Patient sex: F
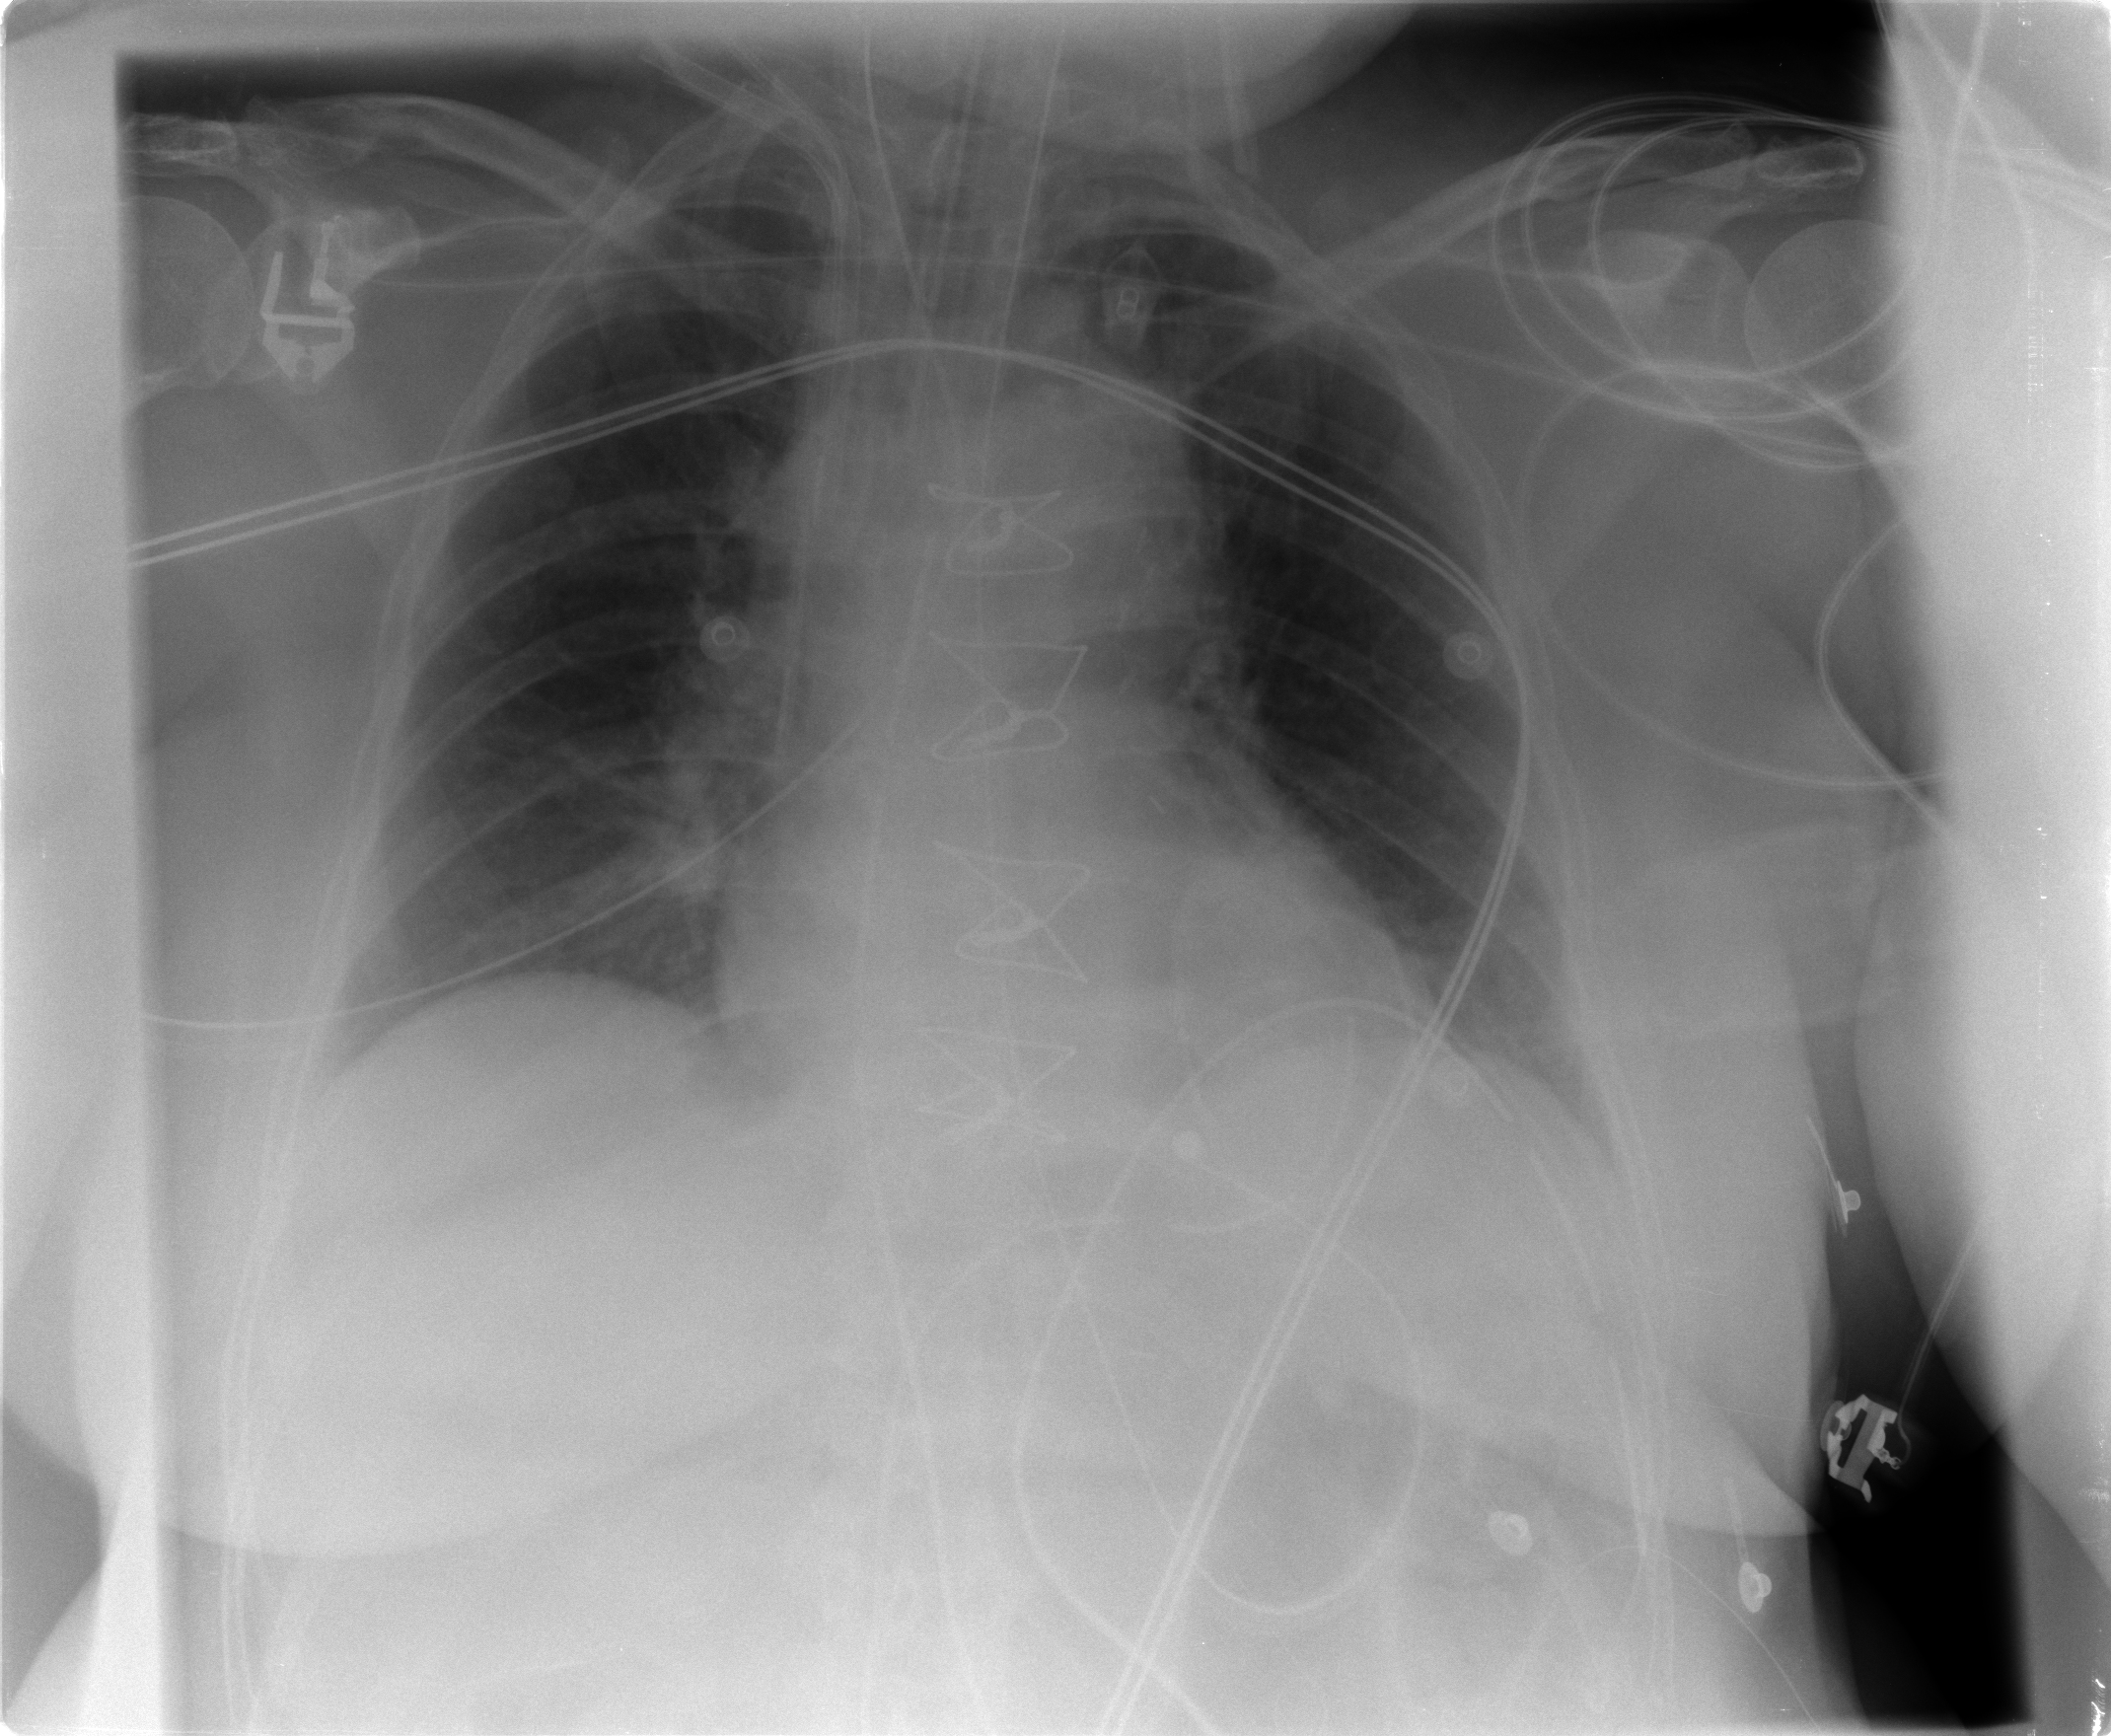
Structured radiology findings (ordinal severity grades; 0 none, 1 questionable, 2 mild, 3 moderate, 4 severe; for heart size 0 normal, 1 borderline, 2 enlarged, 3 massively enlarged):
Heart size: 1
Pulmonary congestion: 1
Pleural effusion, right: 0
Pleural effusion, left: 0
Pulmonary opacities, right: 0
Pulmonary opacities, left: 0
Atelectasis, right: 0
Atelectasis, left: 0